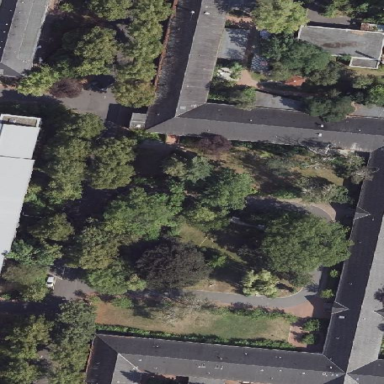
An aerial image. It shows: Hospital building.